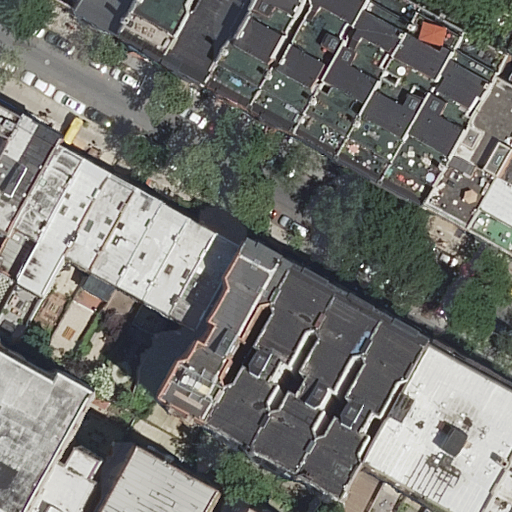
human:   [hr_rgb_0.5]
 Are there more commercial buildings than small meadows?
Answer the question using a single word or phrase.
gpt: no

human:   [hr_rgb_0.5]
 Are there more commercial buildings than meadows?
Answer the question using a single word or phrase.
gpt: no

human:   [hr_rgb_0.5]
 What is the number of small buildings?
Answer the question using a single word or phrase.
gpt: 6

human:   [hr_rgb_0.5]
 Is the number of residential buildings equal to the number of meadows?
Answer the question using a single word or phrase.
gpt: no

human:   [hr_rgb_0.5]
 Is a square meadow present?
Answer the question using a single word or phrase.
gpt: no

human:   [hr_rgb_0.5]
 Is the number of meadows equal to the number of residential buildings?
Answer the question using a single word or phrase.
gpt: no

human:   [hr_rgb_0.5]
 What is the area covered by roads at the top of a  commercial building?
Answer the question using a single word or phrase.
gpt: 0m2

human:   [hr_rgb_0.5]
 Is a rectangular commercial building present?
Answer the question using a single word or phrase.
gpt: no

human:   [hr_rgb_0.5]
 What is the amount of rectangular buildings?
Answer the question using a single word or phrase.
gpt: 18

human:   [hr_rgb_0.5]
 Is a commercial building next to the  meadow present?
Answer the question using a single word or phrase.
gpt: no

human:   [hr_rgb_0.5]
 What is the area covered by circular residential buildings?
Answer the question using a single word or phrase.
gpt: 0m2

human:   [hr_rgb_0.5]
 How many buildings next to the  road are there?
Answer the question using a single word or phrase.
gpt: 30

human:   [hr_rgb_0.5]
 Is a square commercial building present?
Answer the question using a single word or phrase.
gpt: no

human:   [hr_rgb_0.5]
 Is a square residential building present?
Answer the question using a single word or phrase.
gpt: no

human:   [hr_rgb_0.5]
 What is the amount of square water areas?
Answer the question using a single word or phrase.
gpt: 0

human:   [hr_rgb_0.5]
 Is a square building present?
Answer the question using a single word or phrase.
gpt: no

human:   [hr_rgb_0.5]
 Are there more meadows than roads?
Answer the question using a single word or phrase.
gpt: no

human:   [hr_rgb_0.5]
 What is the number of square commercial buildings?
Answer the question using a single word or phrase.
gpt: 0

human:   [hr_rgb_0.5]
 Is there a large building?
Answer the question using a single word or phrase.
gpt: yes

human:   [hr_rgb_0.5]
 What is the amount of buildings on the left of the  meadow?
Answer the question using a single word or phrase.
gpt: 13

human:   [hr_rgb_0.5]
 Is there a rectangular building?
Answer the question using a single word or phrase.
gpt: yes

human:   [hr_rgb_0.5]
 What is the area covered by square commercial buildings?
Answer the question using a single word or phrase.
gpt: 0m2

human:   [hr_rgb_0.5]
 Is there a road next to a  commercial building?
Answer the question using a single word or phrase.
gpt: no

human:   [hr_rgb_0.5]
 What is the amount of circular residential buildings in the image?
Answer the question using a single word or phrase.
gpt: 0

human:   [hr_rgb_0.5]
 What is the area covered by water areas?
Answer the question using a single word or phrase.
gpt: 0m2

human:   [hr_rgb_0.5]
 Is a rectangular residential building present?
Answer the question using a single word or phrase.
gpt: yes

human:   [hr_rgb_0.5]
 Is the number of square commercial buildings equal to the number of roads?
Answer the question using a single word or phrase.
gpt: no

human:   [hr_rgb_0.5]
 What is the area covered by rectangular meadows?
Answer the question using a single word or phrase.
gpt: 437m2

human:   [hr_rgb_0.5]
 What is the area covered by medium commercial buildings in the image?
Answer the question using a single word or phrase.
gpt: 0m2

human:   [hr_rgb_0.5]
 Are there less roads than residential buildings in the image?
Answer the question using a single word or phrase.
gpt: yes

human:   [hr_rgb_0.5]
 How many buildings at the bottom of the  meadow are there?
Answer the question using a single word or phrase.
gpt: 2

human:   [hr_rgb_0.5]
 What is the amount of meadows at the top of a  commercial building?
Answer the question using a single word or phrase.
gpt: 0

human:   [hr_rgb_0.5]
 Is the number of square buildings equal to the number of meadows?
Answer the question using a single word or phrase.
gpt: no

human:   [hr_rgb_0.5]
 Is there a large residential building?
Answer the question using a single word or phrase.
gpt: yes

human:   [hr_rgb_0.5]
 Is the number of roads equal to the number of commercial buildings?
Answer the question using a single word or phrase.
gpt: no

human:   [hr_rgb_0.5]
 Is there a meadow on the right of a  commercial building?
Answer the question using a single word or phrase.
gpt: no